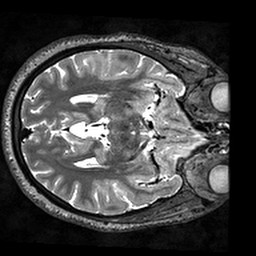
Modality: T2w
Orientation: axial
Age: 21
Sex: female
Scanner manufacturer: siemens
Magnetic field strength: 3 T
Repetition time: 3.2 s
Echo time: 0.567 s